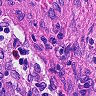
Metastatic tissue present: no